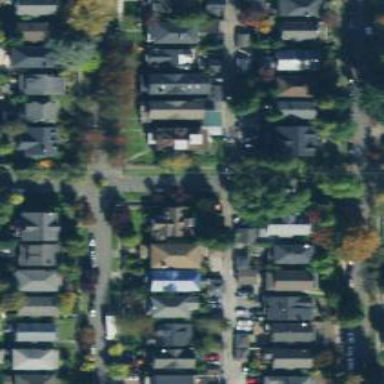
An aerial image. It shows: Residential road with separate sidewalk.